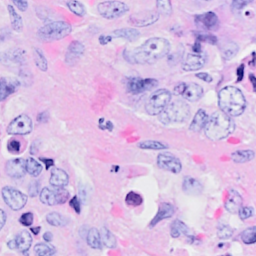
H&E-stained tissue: Breast